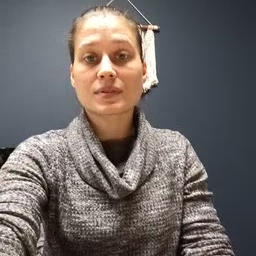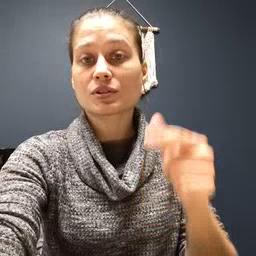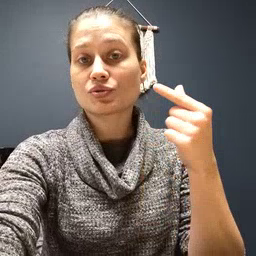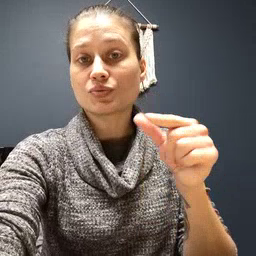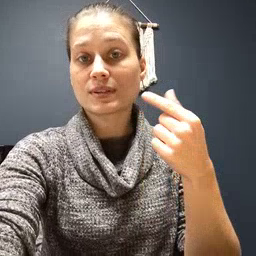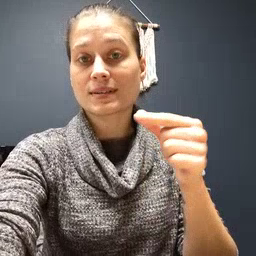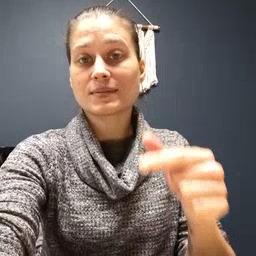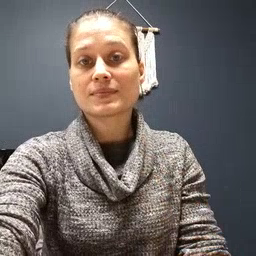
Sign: green